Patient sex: M
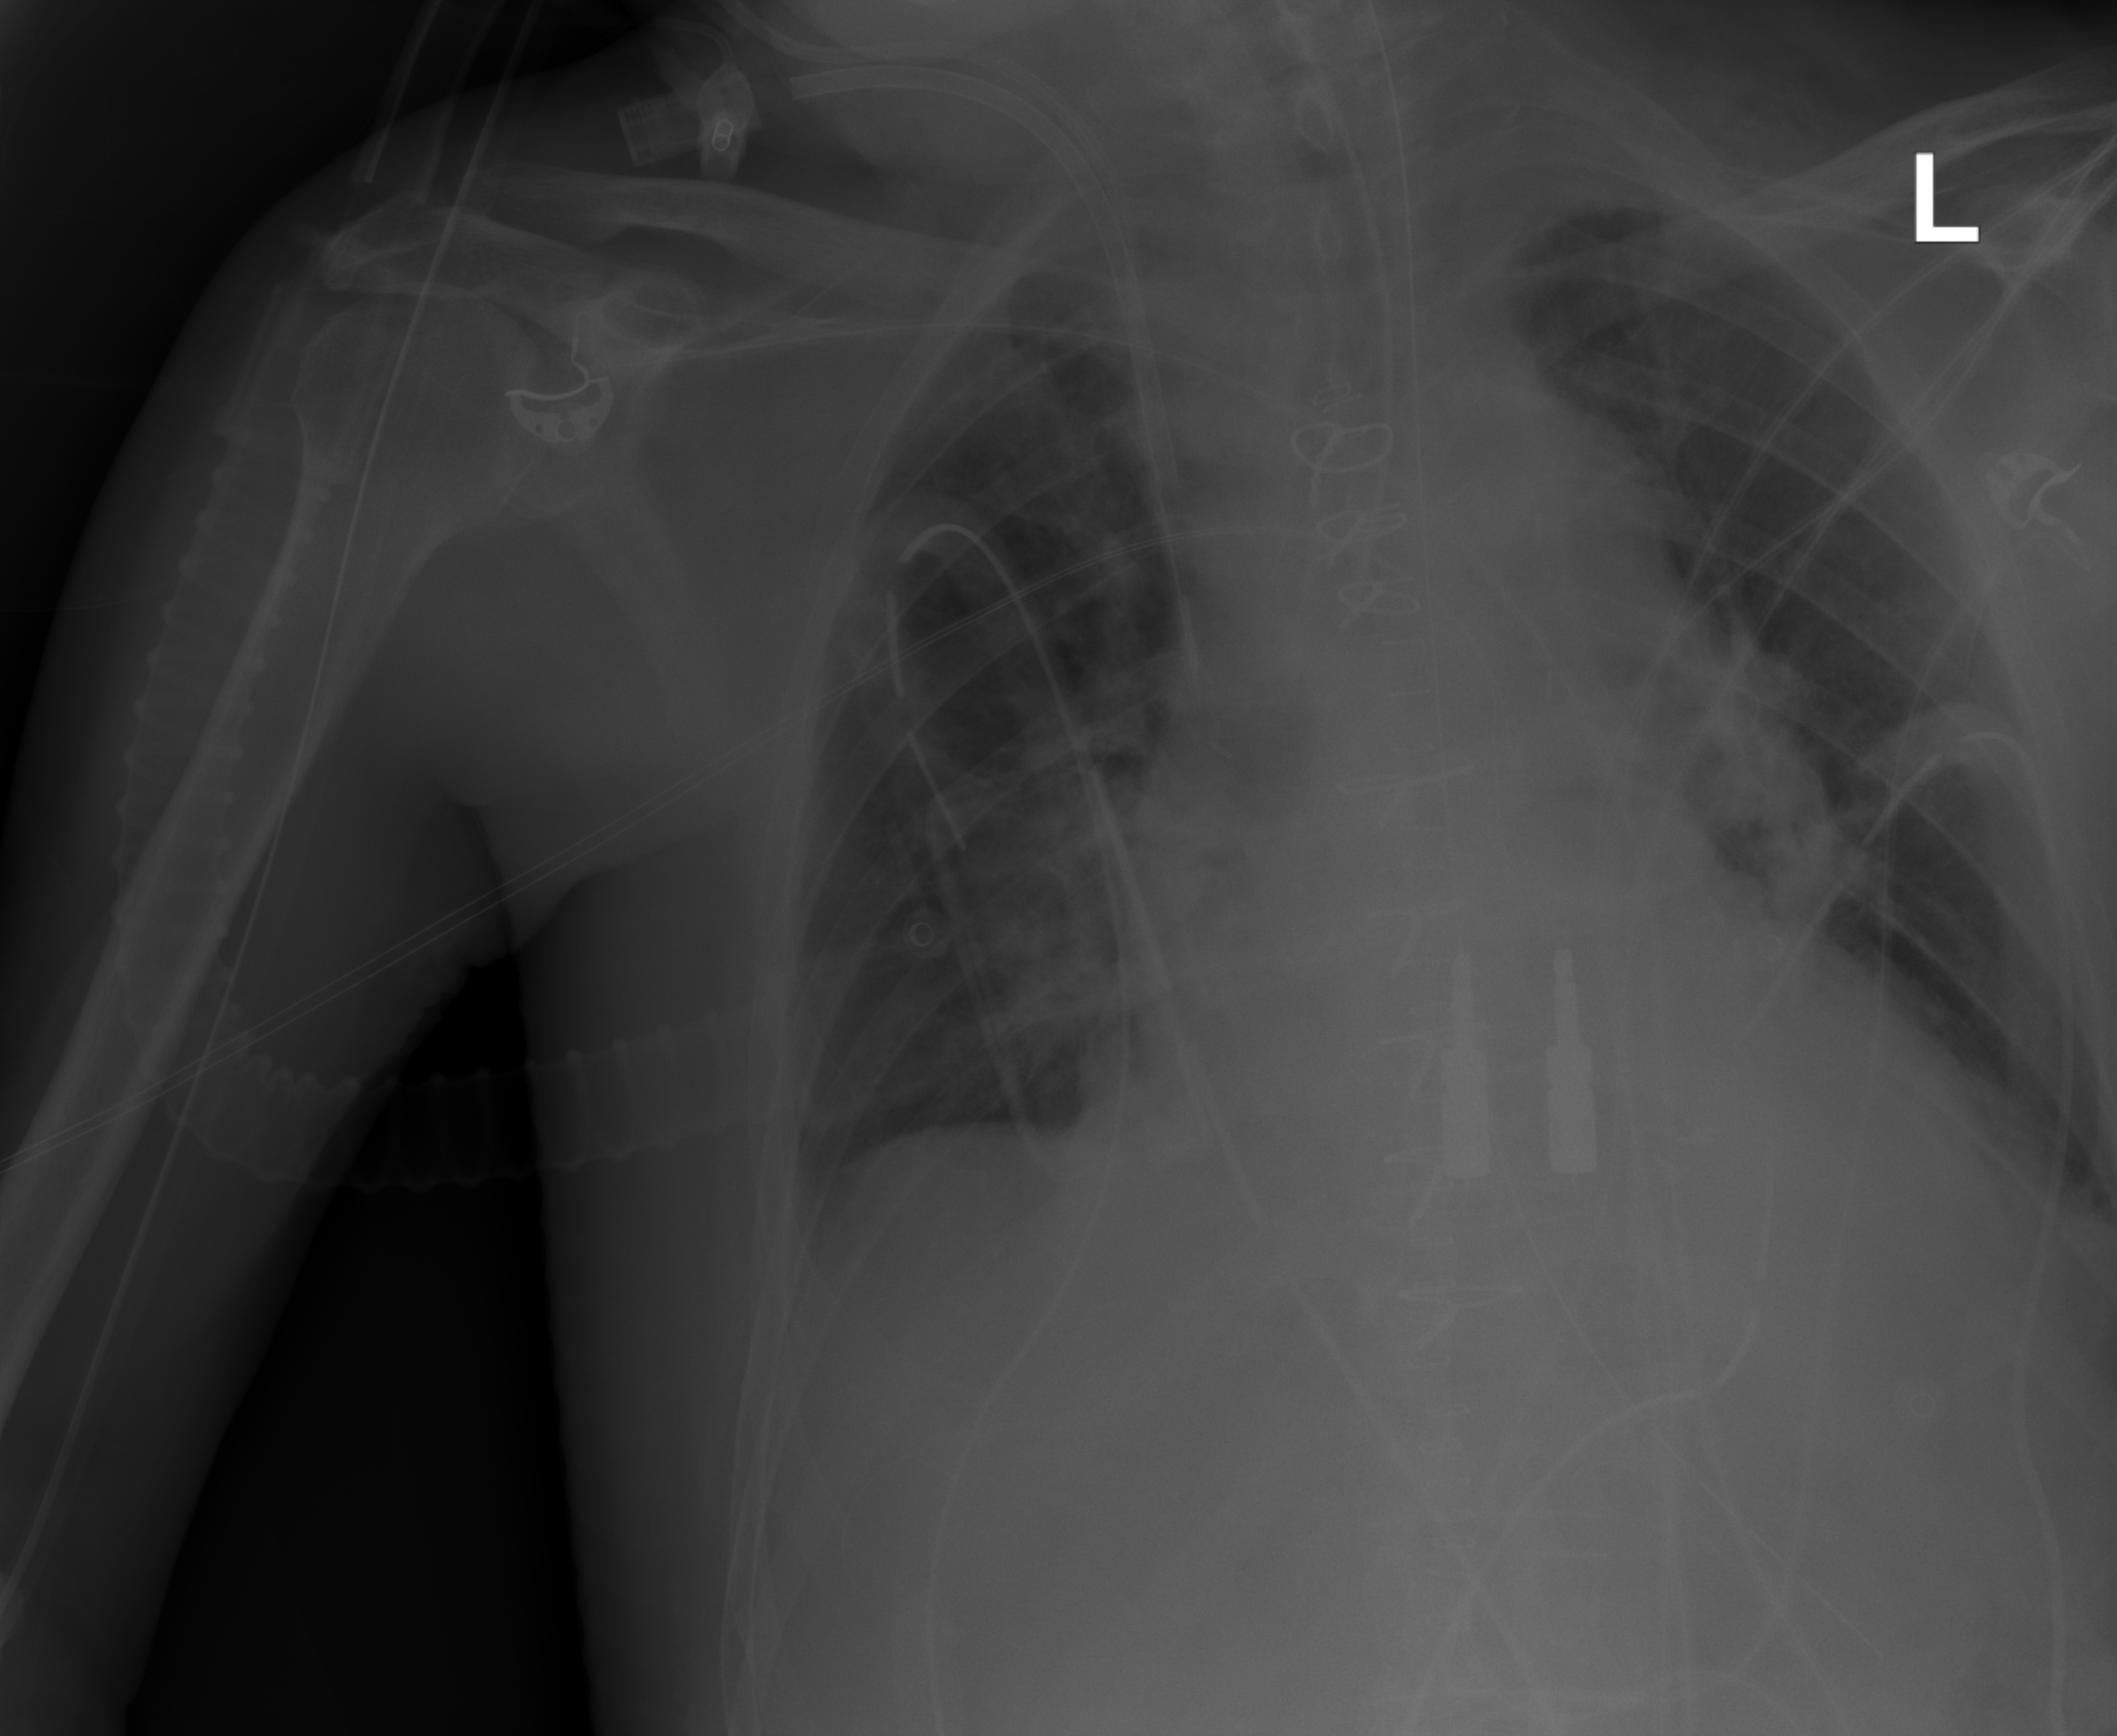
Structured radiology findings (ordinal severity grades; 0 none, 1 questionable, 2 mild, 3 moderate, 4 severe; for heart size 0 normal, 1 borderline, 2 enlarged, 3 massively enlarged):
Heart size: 2
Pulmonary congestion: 1
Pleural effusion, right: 2
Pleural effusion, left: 2
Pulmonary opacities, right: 1
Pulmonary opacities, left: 0
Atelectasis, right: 2
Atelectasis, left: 2